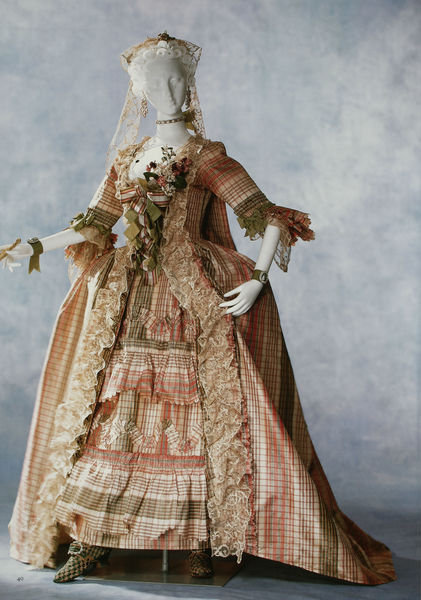
Titel: Kleid (Robe à la francaise)
Standort: Kyoto (Japan)
Institution: Kyoto Costume Institute
Schlagwörter: blau, blätter, hand, himmel, schatten, weiß, grün, ocker, ausschnitt, blumen, braun, busen, decolte, elegant, finger, frankreich, frau, hintergrund, hut, kariert, kleid, licht, ohrring, orange, schmuck, schwarz, blick, blüten, dame, rose, rot, schleier, beige, fest, haube, karo, karriert, mode, muster, rock, schleife, tanz, mütze, arm, arme, band, barock, falten, spitze, ärmel, hände, figur, gewand, gold, kostüm, mantel, stoff, adel, ohrringe, rokkoko, saum, spitzen, schleifen, tanzen, borte, brosche, dekollete, locken, rokoko, rosa, seide, statue, kopfbedeckung, schleppe, schürze, taille, japan, sommer, modell, halsband, haltung, mieder, schuhe, tüll, kette, blümchen, blue, court, curtains, hands, red, white, women, bordüre, collar, dress, green, hair, lace, lady, painting, portrait, skirt, woman, vert, gestreift, streifen, uhr, altrosa, gown, pattern, pink, robe, brown, rüschen, schoß, halsschmuck, kropfband, fein, halskette, gründ, frühling, foto, fotografie, photographie, gemustert, spange, karos, schnalle, unterrock, porzellan, blanc, schuh, statuette, puppe, stift, photo, armband, armbänder, armreif, farbfoto, hüfte, classic, sky, blanche, jupe, rouge, korsett, baroque, costume, feet, ribbon, ständer, dekolltee, adelig, höfisch, schnallenschuh, breit, schnallenschuhe, femme, porzelan, bodice, trim, verzeirung, lumière, bonnet, scarf, empire, french, necklace, ros, korsage, reifrock, model, dekolte, anmutig, peach, bodenlang, carreau, arms, bracelet, garment, pose, coule de paris, voile, coiffe, collier, renaissance, apparat, style, nineteenth century, shoe, shoes, english, lines, earring, earrings, überkleid, figure, long, handgelenk, buste, stripes, rockoko, southern, wide, ribbons, falen, train, abnäher, clothing, fashion, kyoto, mannequin, vêtement, dentelle, soie, strassenkleid, fischgrät, standing, textile, bow, armschmuck, bal, händ, ball, elaborate, photograph, tissu, chaussure, bangs, checks, ruffles, veil, sleeves, barck, karostoff, hip, apan, comedie de l'art, crineline, dix huitième, dix neuvième, dreiviertärmel, geustert, marie antoinette, popös, puppenkleid, schwärpe, tissus, verhalten, corset, wig, poupée, tenue, ruffle, bustle, powder, fan, stylet, monarchie, colonial, decolletage, petticoat, polonaise, ruching, plaid, buckle, marmor, doll, hoop dress, manequin, headdress, choker, glass doll, checkered shoes, chav check, curly hair, wrist ribbon, frills, princesse, eighteenth century, puppet, bows, automaton, panniers, elbow sleeves, worth, object, blanches, checkered, belle, jewellery, tartan, wrist piece, fans, checker, waist, fashoin, toy, checked, fabrics, farbic, rokokko, baender, ecossais, carreaux, ras-du-cou, check, couture, grun, fray, skulotur, attire, make do and mend, modelle, decollette, wristband